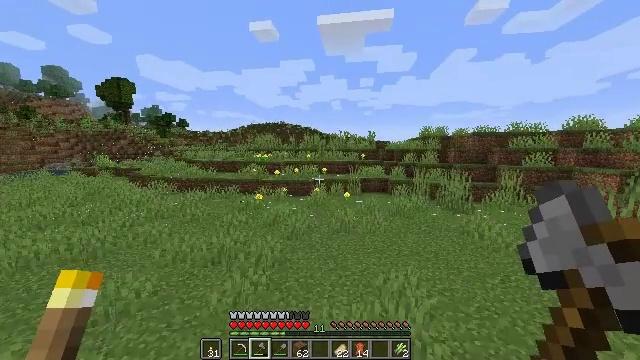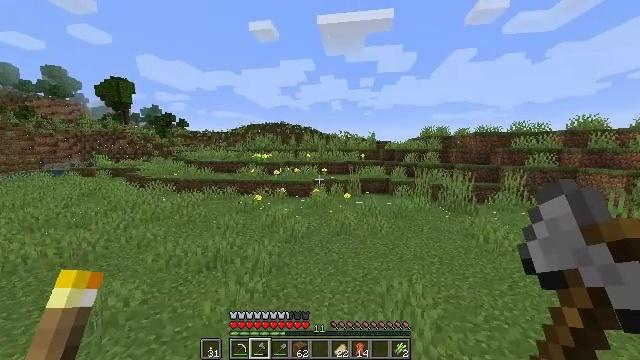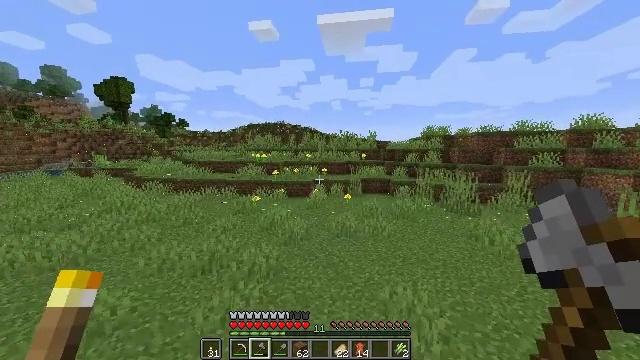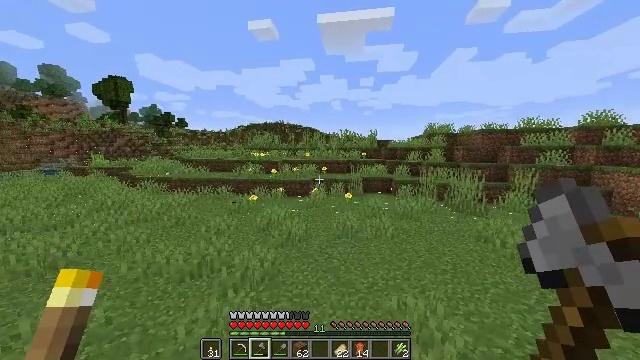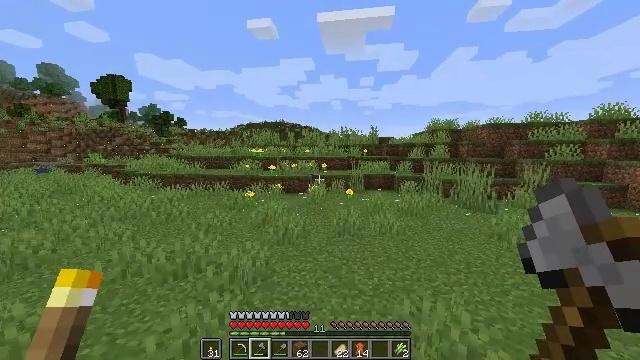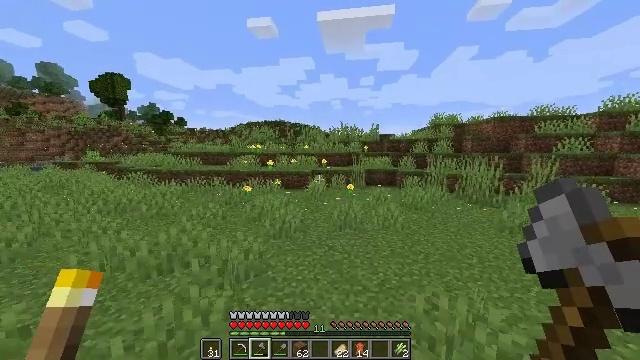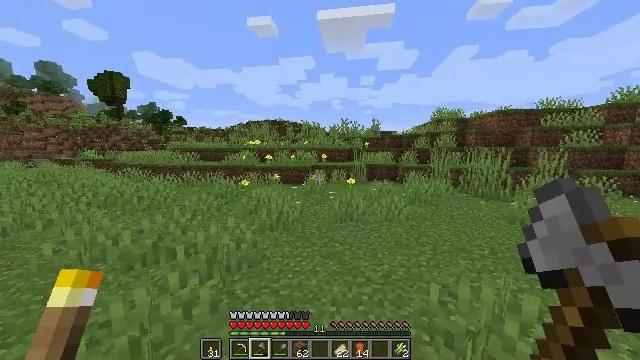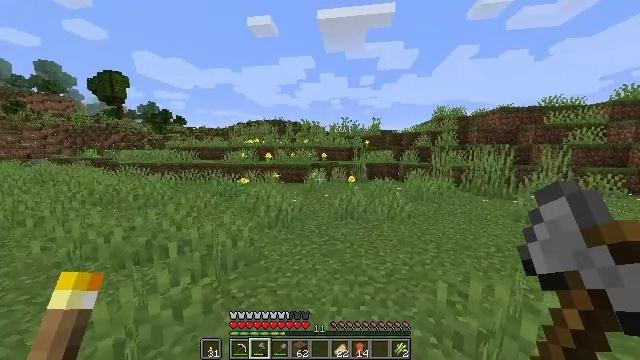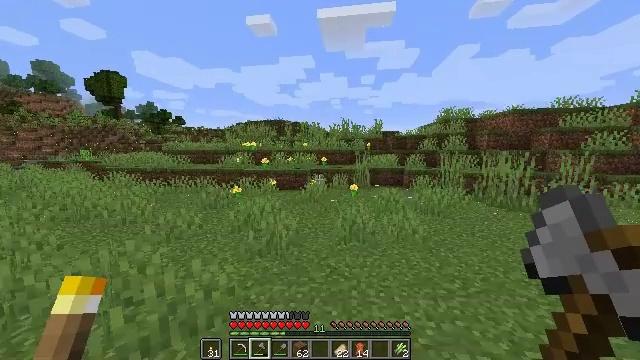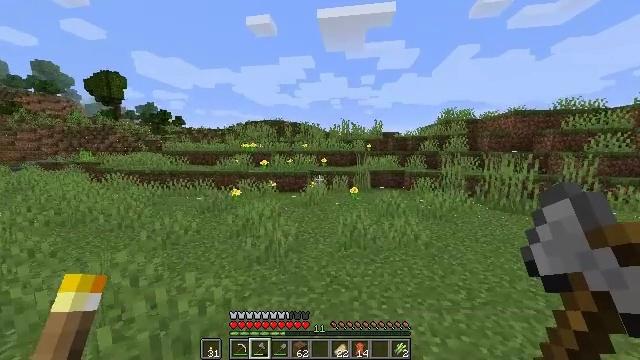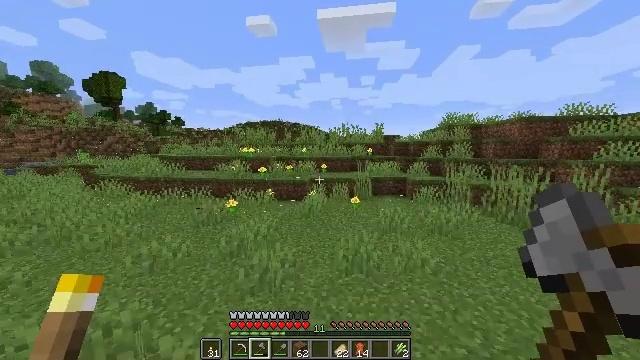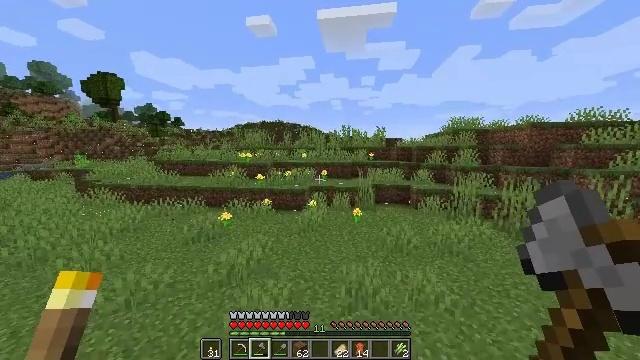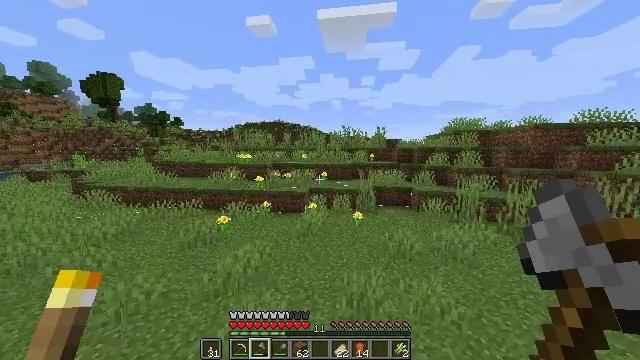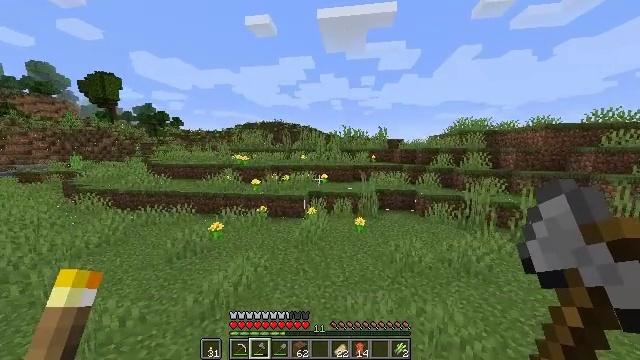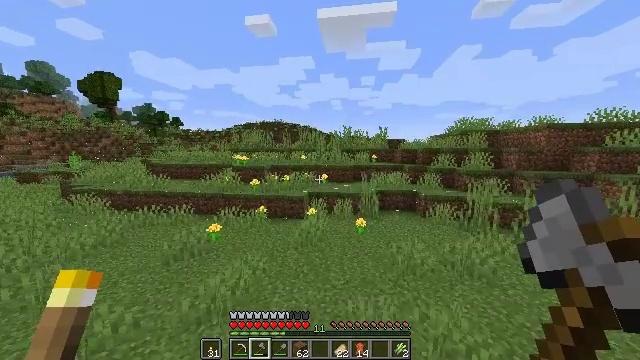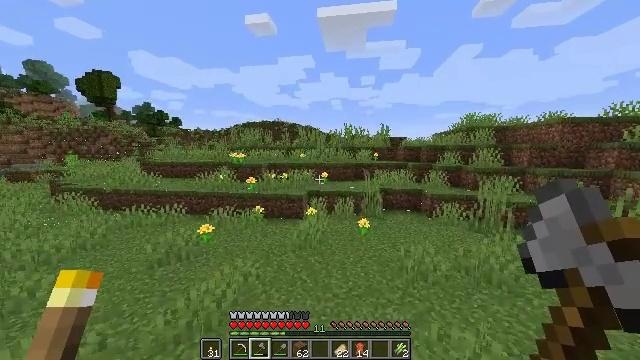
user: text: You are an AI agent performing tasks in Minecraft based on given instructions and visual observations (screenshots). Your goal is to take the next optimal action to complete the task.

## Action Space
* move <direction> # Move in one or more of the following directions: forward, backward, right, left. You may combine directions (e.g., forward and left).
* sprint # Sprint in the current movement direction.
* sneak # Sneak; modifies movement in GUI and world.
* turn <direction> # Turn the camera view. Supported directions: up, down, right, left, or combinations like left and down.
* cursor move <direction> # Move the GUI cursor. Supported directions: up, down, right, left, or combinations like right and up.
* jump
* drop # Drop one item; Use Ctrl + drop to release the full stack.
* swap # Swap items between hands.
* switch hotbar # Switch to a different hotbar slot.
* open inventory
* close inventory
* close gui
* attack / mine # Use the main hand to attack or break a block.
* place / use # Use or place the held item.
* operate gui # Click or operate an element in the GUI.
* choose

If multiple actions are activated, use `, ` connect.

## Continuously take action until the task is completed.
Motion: motion action
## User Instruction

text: Gather a tall sunflower.
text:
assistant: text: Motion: move forward, sprint, jump
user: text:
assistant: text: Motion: move forward, sprint, jump
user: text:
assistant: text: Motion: move forward, sprint, jump
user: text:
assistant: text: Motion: move forward, sprint, jump
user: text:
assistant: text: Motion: move forward, sprint, jump
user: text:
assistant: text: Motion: move forward, sprint, jump
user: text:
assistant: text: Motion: move forward, sprint, jump
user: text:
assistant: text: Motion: move forward, sprint, jump
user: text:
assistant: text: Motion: move forward, sprint, jump
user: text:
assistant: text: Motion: move forward, sprint, jump
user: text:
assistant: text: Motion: move forward, sprint, jump
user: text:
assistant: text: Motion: move forward, sprint, jump
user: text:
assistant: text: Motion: move forward, sprint, jump
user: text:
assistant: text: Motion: move forward, sprint, jump
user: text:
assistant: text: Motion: move forward, sprint, jump
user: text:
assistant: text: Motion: move forward, sprint, jump
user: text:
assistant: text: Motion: move forward, sprint, jump
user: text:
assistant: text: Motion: move forward, sprint, turn down, jump
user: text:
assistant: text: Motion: move forward, sprint, jump
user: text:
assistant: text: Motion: move forward, sprint, jump
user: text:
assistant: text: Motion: move forward, sprint, jump
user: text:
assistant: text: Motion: move forward, sprint, jump
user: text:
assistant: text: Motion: move forward, sprint, turn left, jump
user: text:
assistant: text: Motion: move forward and move left, sprint, turn left, jump
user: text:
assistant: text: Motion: move forward and move left, sprint, turn left, jump
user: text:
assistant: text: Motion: move forward and move left, sprint, jump
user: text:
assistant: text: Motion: move forward, sprint, jump
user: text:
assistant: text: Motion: move forward, sprint, turn right and down, jump
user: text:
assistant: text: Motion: move forward, sprint, turn right and down, jump
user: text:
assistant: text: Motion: move forward, sprint, turn right and down, jump